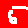
Digit: 5